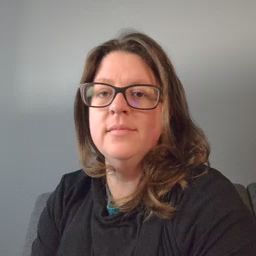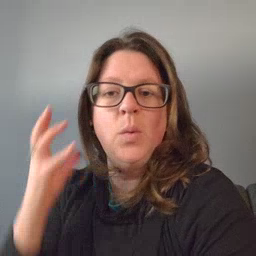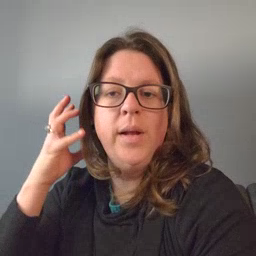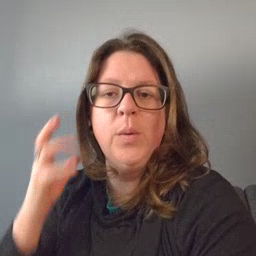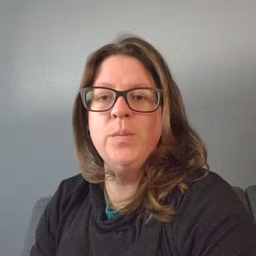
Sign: radio